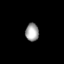
Tissue: lung
Cell type: Endothelial cells
Senescence score: 0.7967
Nuclear area (px): 229
Mean DAPI intensity: 164.197